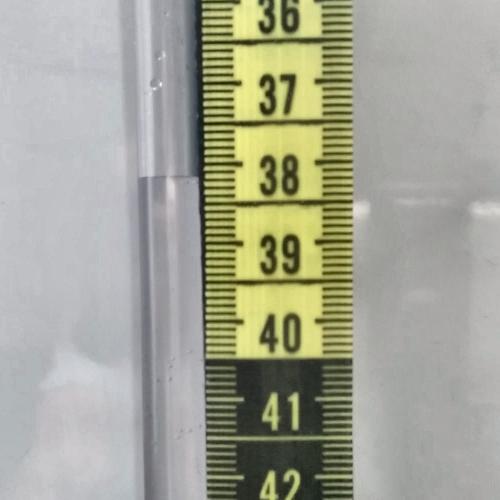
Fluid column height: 38.2 cm